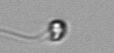
Label: flagellate